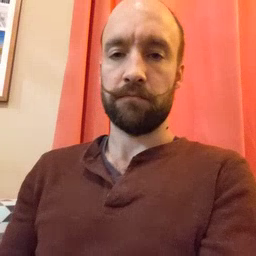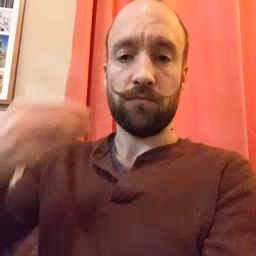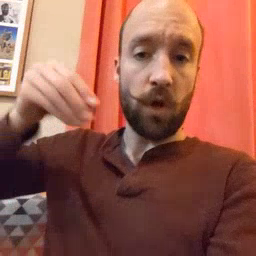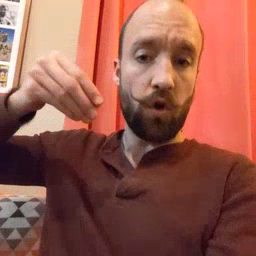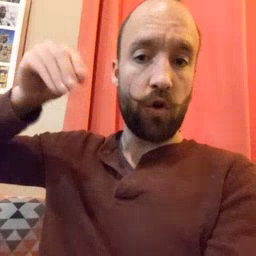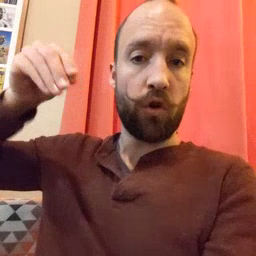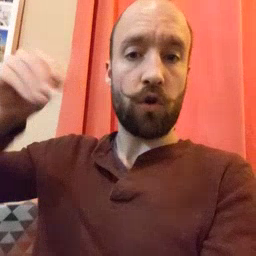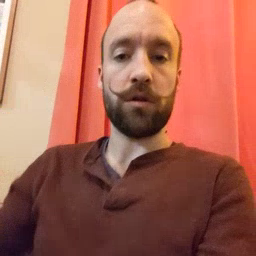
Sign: store